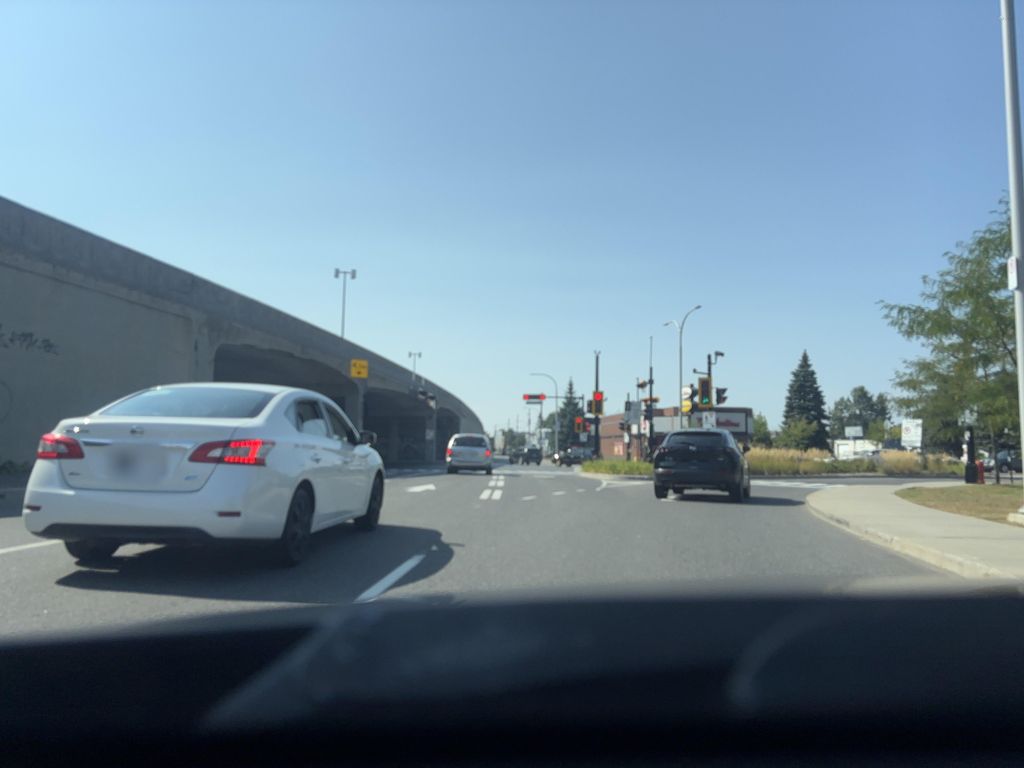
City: montreal